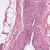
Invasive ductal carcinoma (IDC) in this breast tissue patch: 0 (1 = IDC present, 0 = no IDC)